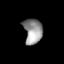
Tissue: skin
Cell type: Epithelial cells
Senescence score: 0.2721
Nuclear area (px): 461
Mean DAPI intensity: 146.649